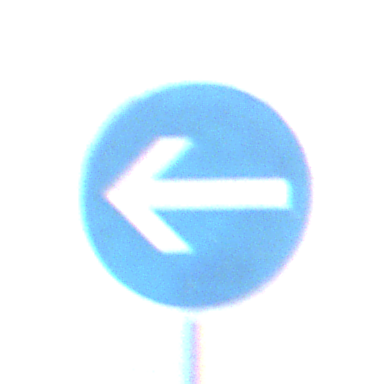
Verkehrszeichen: VorgeschriebeneFahrtrichtungHierLinks
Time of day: SunriseSunset
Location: Outdoor (Nature)
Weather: PartlyCloudy
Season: NotSpecified
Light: Natural